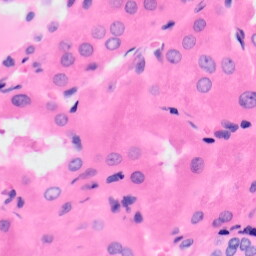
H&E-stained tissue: Kidney